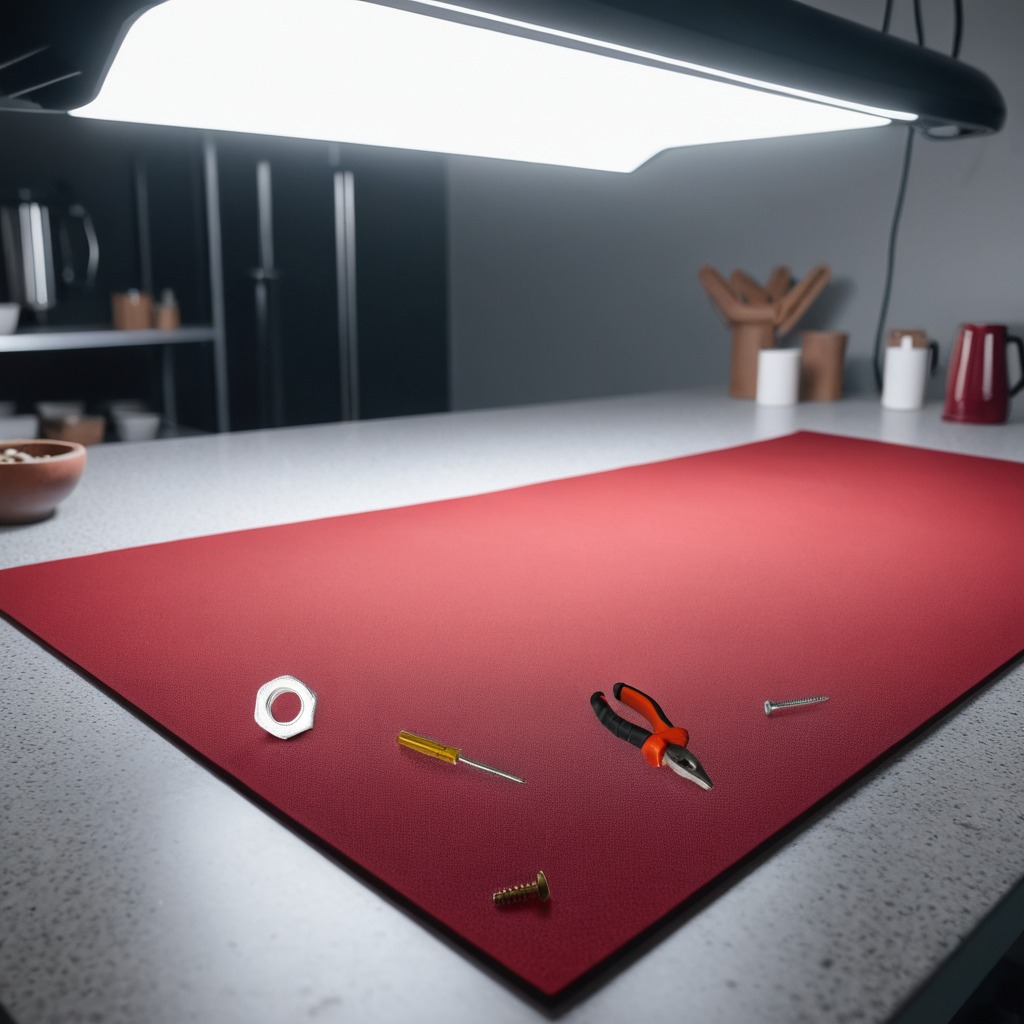
A metal machine screw, an iron nail, a pair of pliers, a screwdriver, and a metal nut are lying on a clean granite tabletop covered with a red rubber mat inside a workshop under bright overhead lighting crisp shadows high clarity worn but beneath the mat